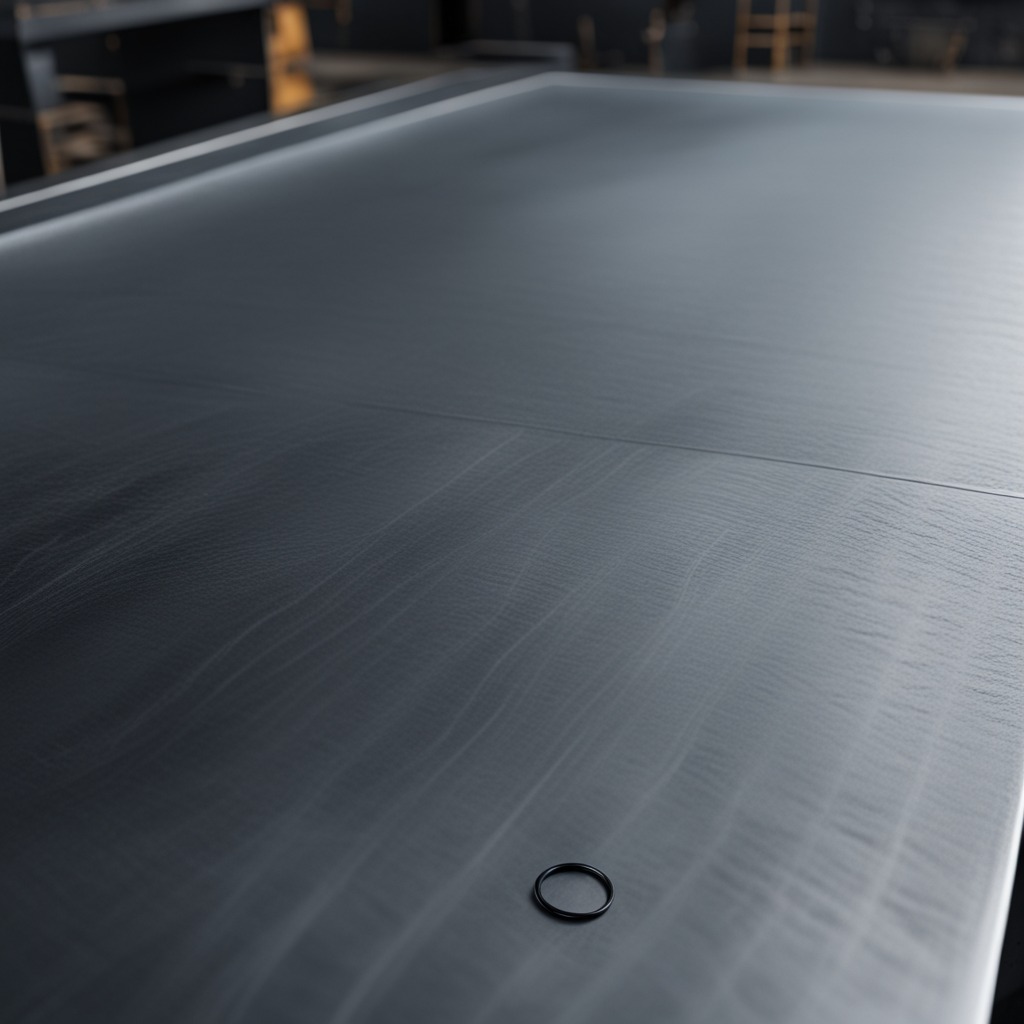
A rubber O-ring is lying on the cold steel table in a mining workshop.